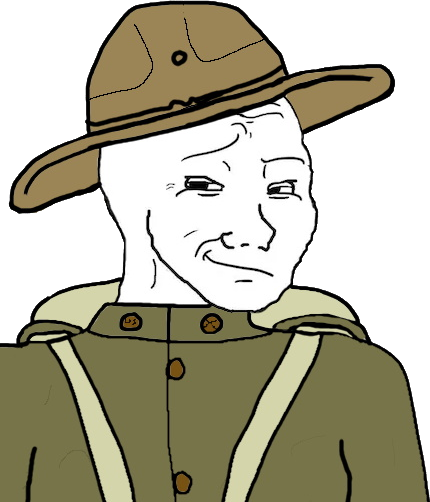
Label: 5_Smugjak